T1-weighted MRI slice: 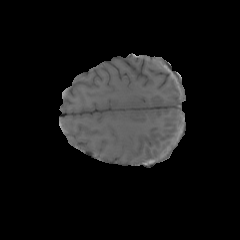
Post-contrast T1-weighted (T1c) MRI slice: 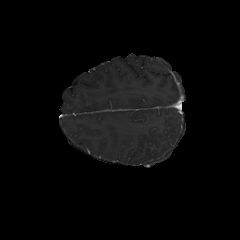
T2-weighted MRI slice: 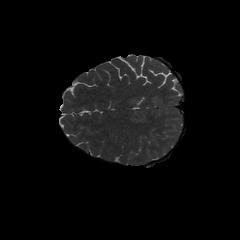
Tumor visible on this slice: no